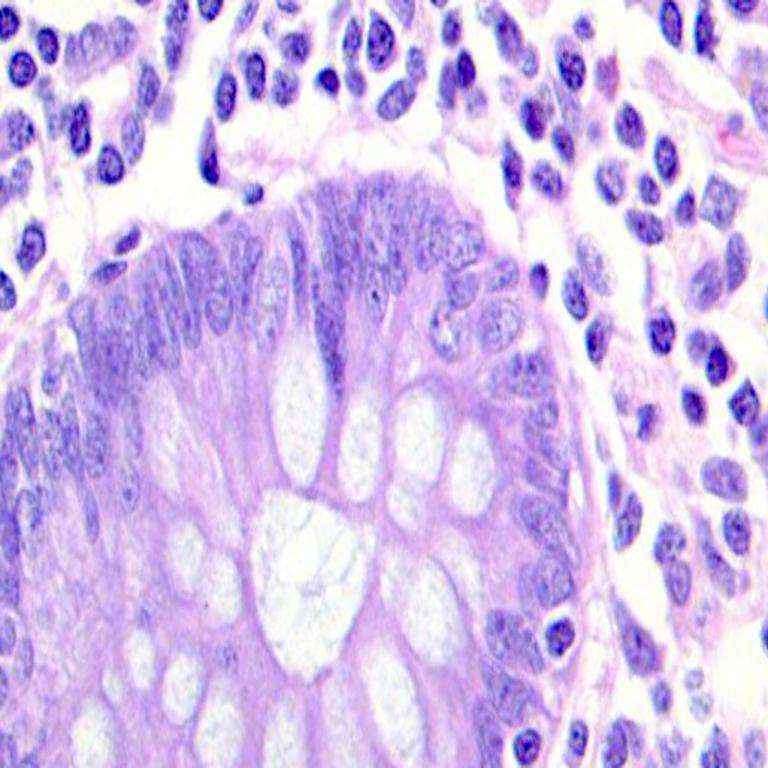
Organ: colon
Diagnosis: benign